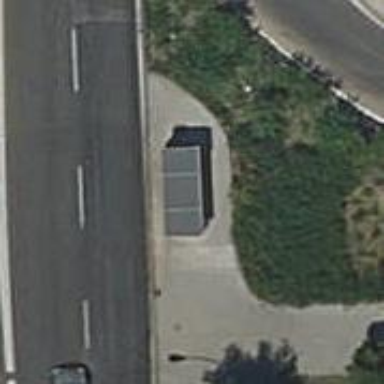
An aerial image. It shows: Bus stop with platform for public transport.